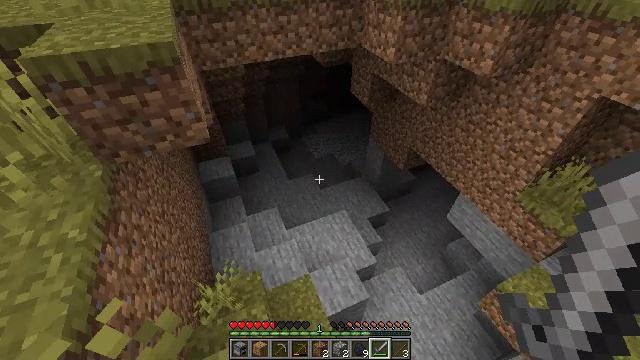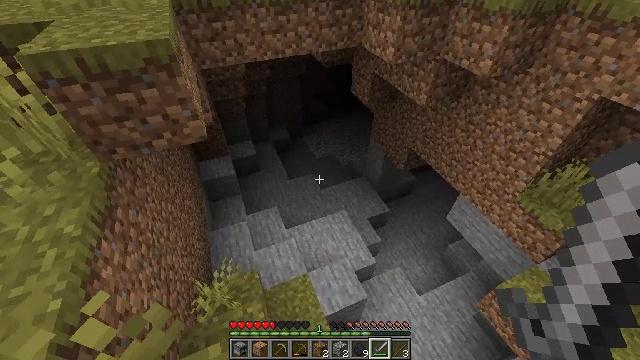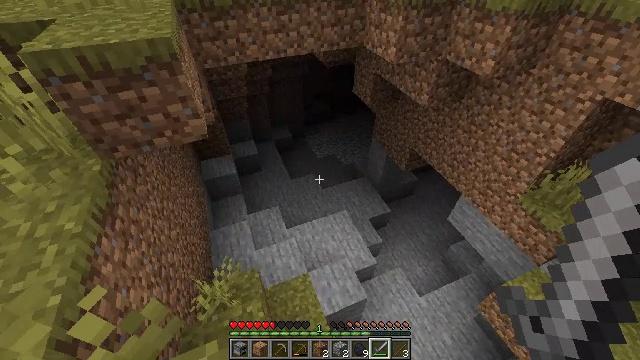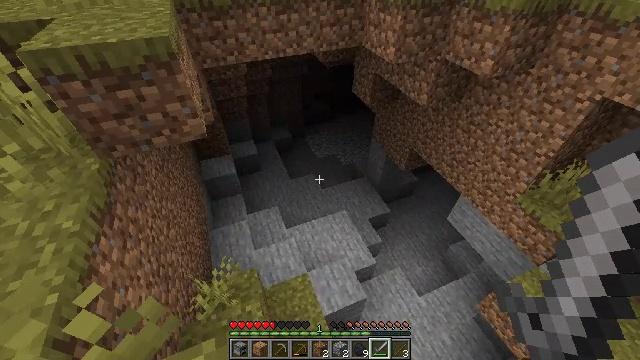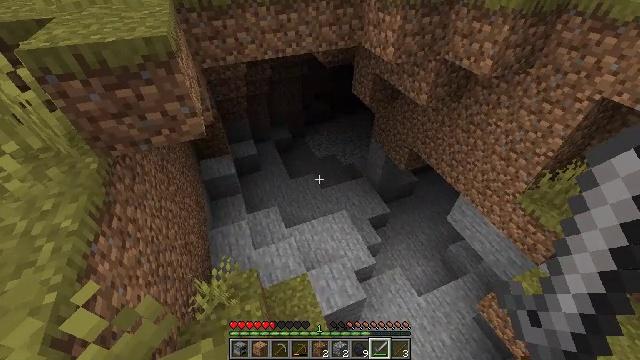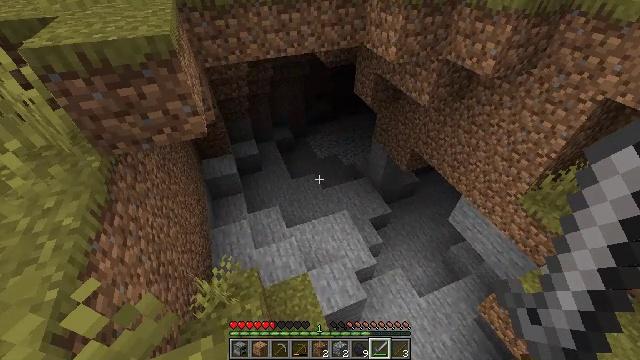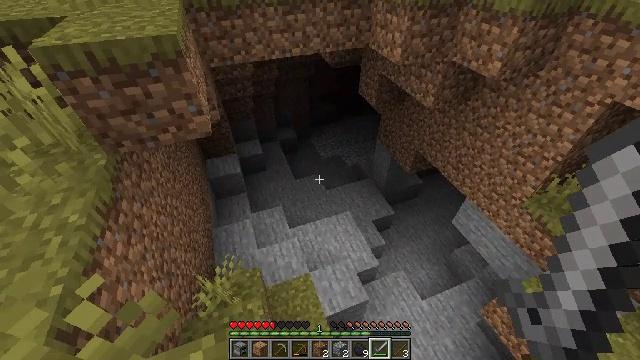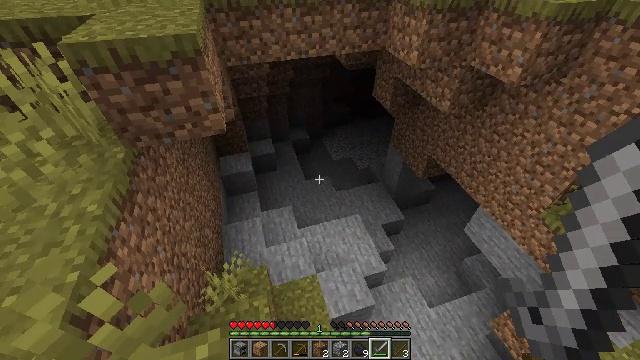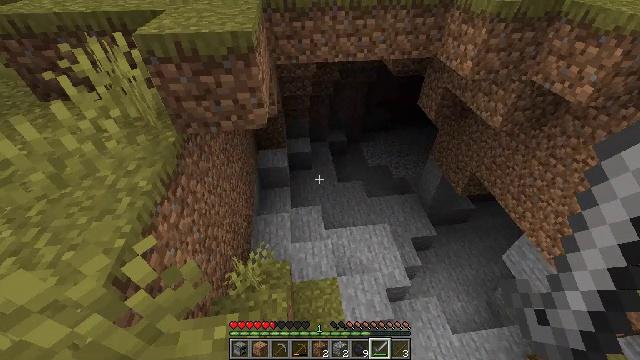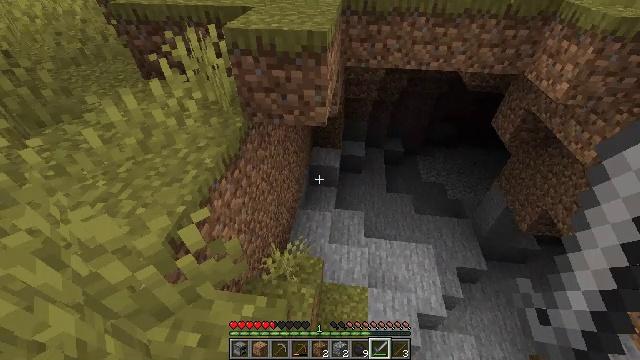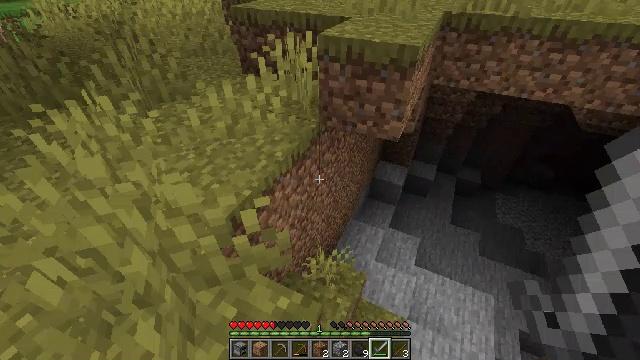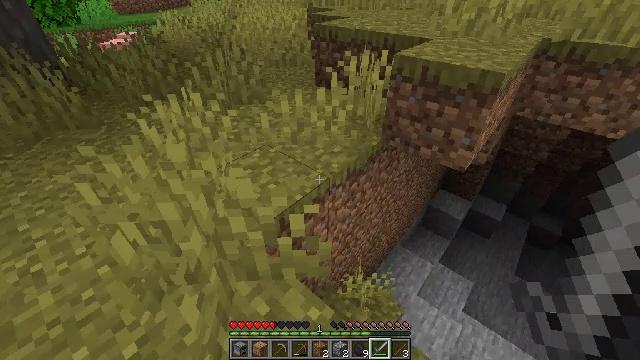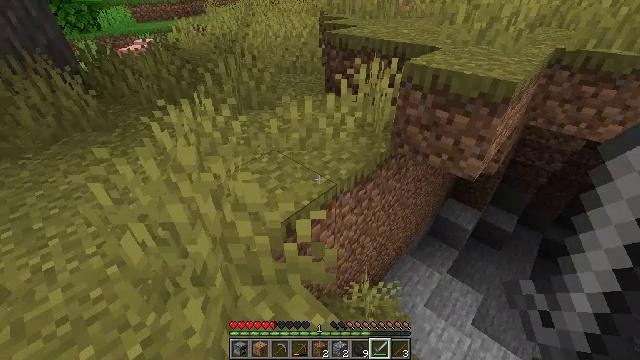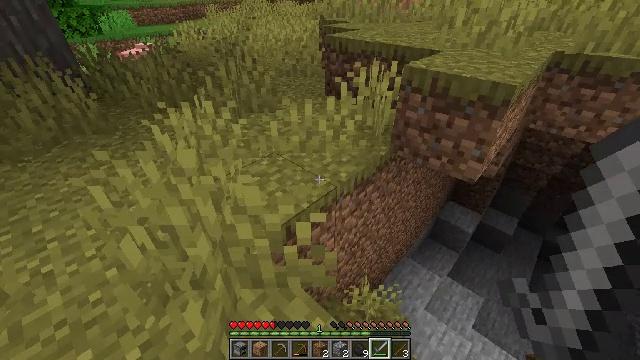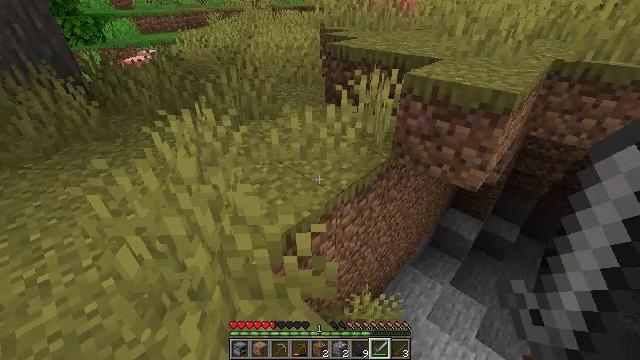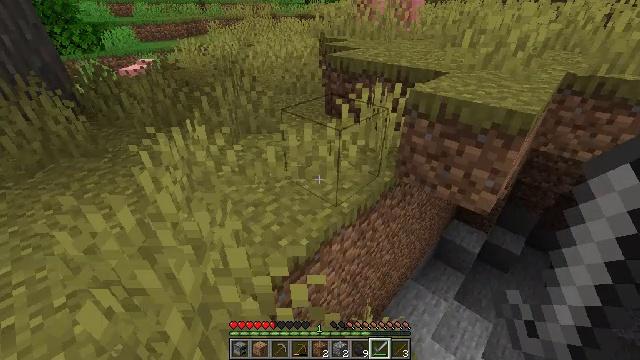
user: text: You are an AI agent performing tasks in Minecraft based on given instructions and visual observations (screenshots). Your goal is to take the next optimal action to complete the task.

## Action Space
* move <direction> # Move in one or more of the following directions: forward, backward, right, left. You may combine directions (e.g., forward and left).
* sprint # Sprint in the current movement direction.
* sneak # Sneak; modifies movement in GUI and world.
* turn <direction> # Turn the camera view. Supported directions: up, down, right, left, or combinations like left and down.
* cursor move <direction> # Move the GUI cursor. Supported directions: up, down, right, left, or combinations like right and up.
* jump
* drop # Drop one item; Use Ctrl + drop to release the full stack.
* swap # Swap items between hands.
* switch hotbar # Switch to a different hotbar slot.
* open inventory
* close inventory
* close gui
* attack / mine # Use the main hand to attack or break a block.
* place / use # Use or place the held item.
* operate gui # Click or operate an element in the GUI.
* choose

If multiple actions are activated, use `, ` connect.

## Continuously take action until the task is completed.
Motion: motion action
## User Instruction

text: Cut down the sugar cane stalks.
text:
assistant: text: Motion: no_op
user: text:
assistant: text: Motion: no_op
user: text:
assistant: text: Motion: no_op
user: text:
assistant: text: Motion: no_op
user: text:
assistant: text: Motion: no_op
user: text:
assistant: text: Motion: turn left
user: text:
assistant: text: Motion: turn left
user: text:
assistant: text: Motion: turn left
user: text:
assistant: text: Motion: turn left
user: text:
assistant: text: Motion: turn left and up
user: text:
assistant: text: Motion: turn left and up
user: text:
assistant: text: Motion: turn left and up
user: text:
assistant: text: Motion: no_op
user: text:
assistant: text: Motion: move forward, turn up
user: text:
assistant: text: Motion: move forward, turn up
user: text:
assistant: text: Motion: move forward, turn up
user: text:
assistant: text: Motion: move forward, turn up
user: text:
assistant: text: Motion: move forward, turn up
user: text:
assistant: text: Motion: move forward, turn up
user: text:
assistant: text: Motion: move forward, turn up
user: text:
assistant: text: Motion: move forward, turn up, jump
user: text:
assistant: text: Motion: move forward, jump
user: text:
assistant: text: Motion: move forward, jump
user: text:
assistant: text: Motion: move forward, jump
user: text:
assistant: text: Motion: move forward, jump
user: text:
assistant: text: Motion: move forward, jump
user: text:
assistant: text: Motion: move forward, jump
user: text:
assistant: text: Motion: move forward, jump
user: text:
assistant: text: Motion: move forward, turn right and up, jump
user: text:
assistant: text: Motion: move forward, turn right, jump